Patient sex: M
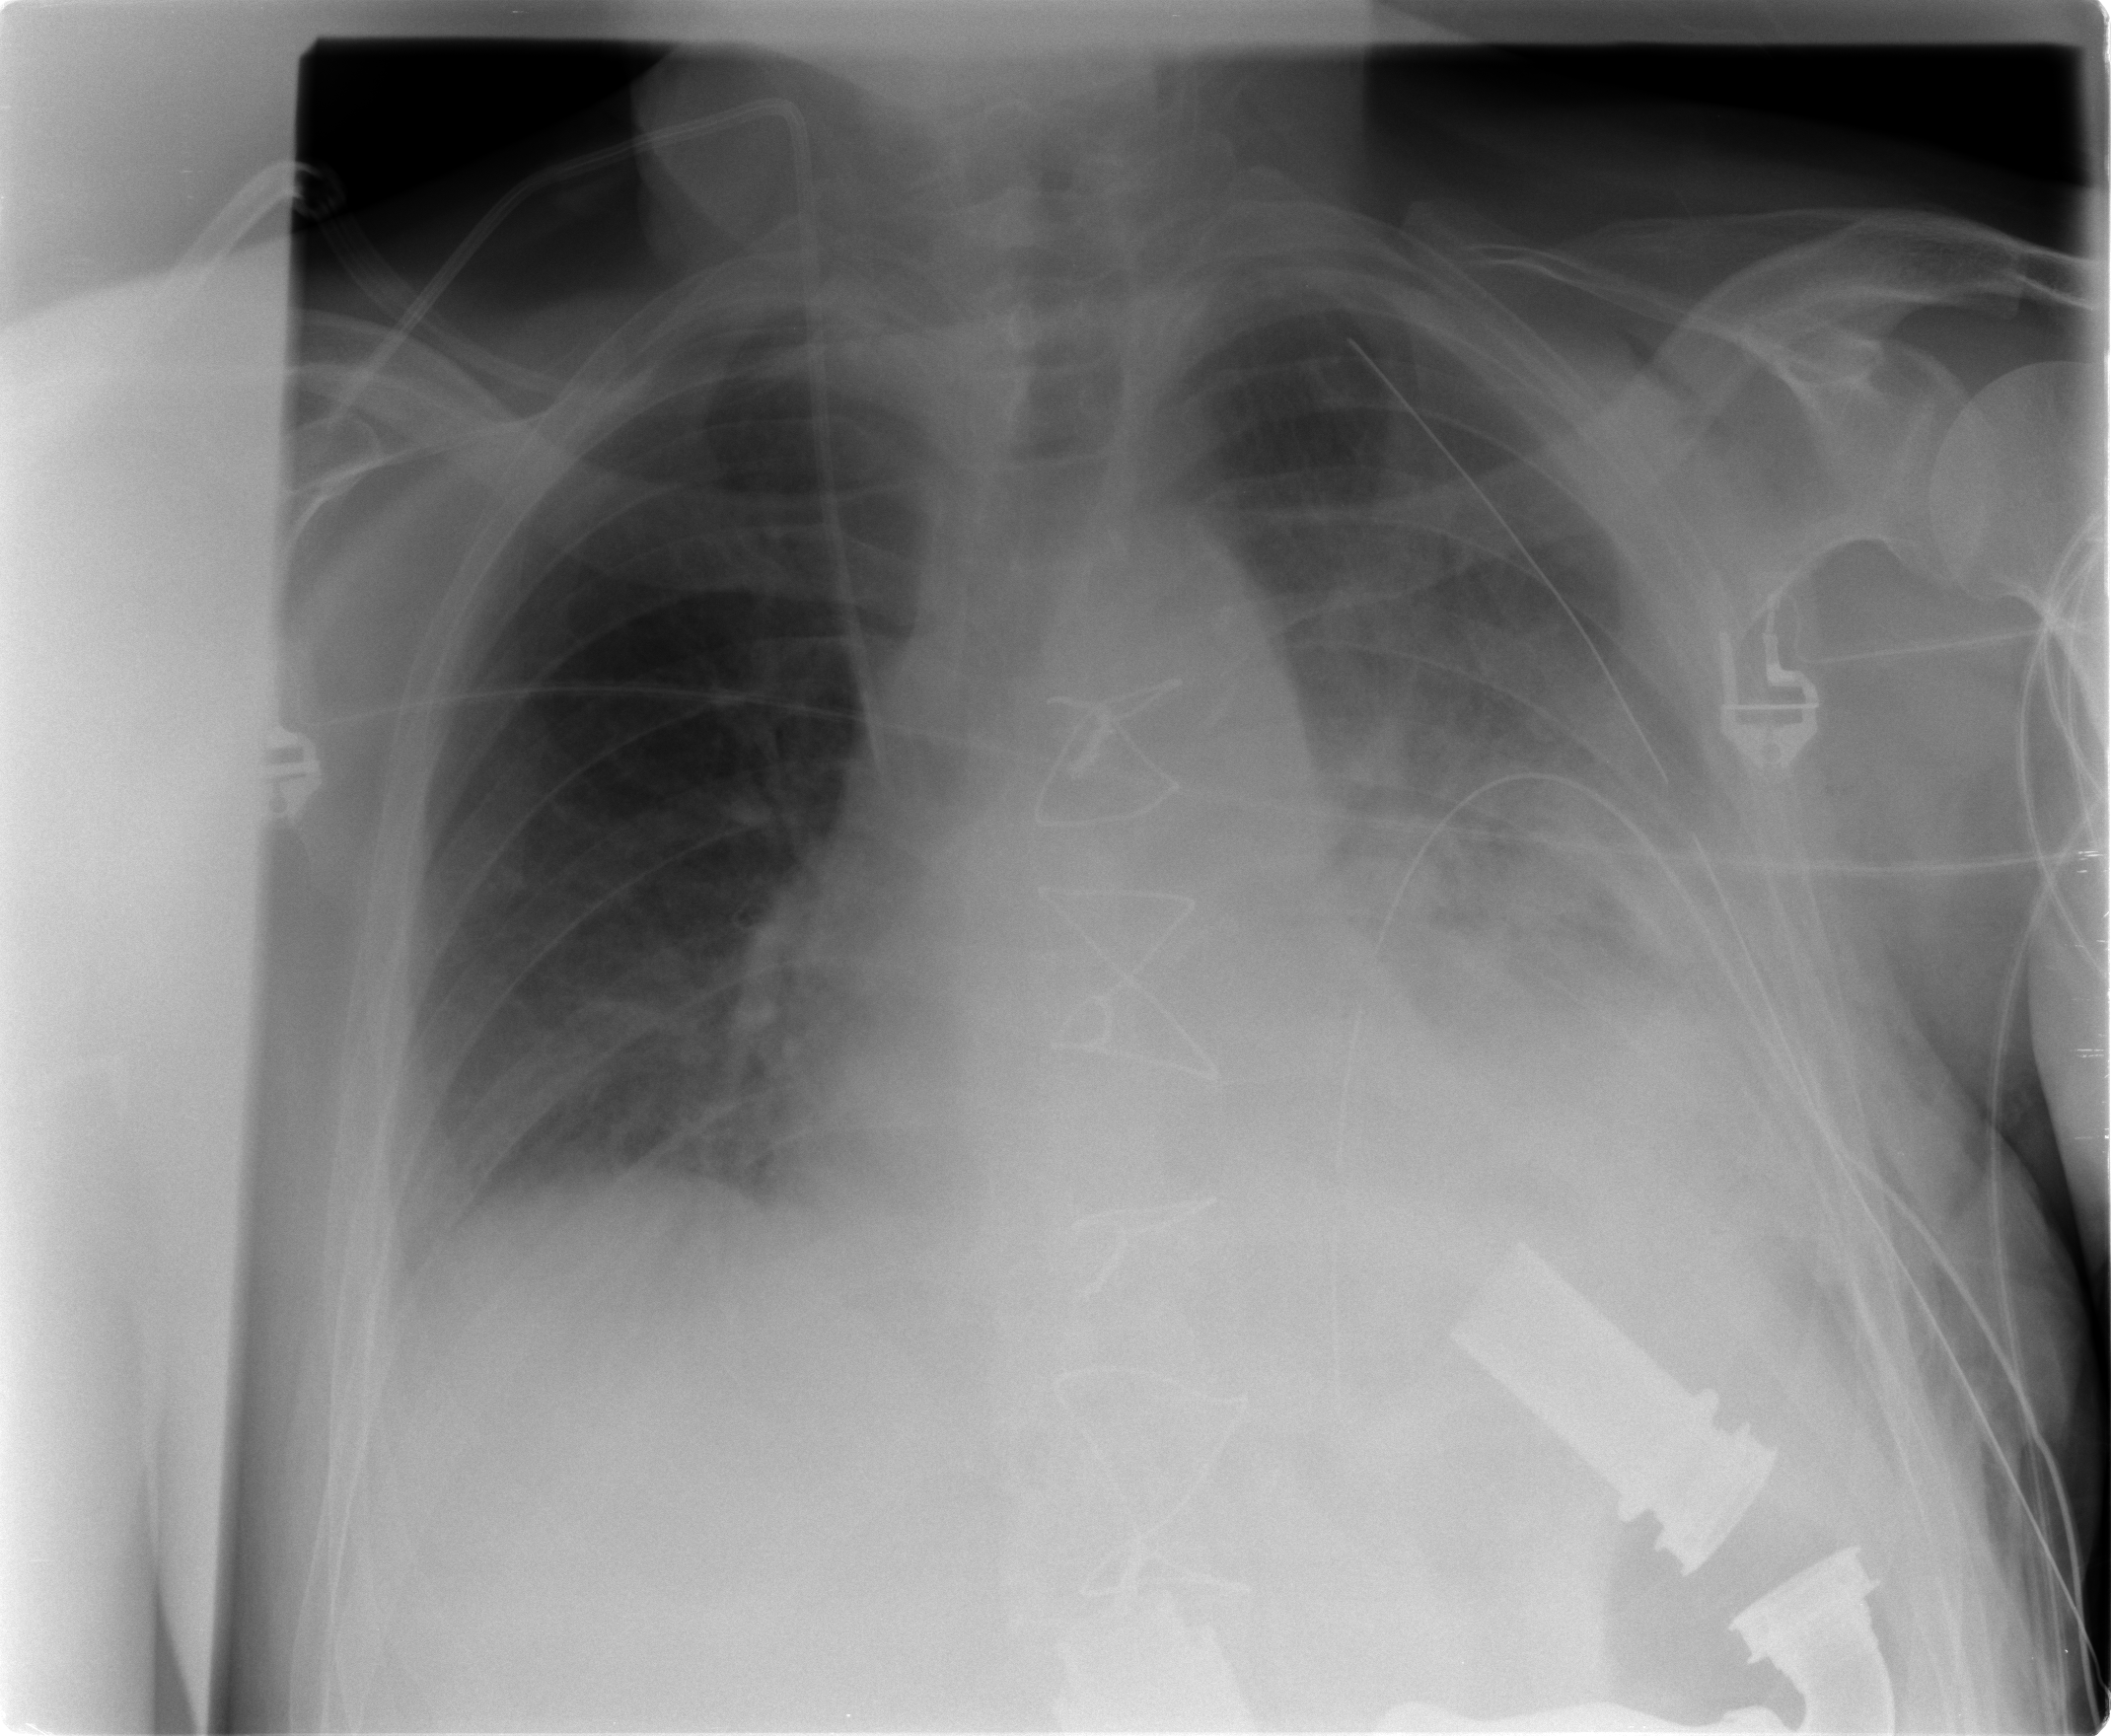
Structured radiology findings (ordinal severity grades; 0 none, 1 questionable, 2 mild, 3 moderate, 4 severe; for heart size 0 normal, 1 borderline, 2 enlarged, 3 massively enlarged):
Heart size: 2
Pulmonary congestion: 2
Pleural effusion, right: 2
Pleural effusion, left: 2
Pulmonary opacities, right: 1
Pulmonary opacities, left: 3
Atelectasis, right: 2
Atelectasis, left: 3